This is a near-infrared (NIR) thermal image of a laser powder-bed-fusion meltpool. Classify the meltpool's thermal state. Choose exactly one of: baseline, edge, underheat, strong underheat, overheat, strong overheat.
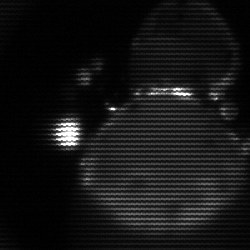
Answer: edge